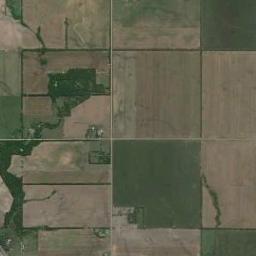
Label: rectangular_farmland